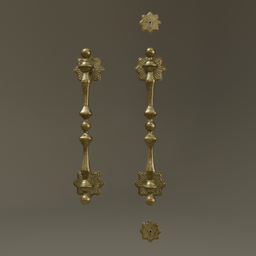
Label: mechanical